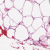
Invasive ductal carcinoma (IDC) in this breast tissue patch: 0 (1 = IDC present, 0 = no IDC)